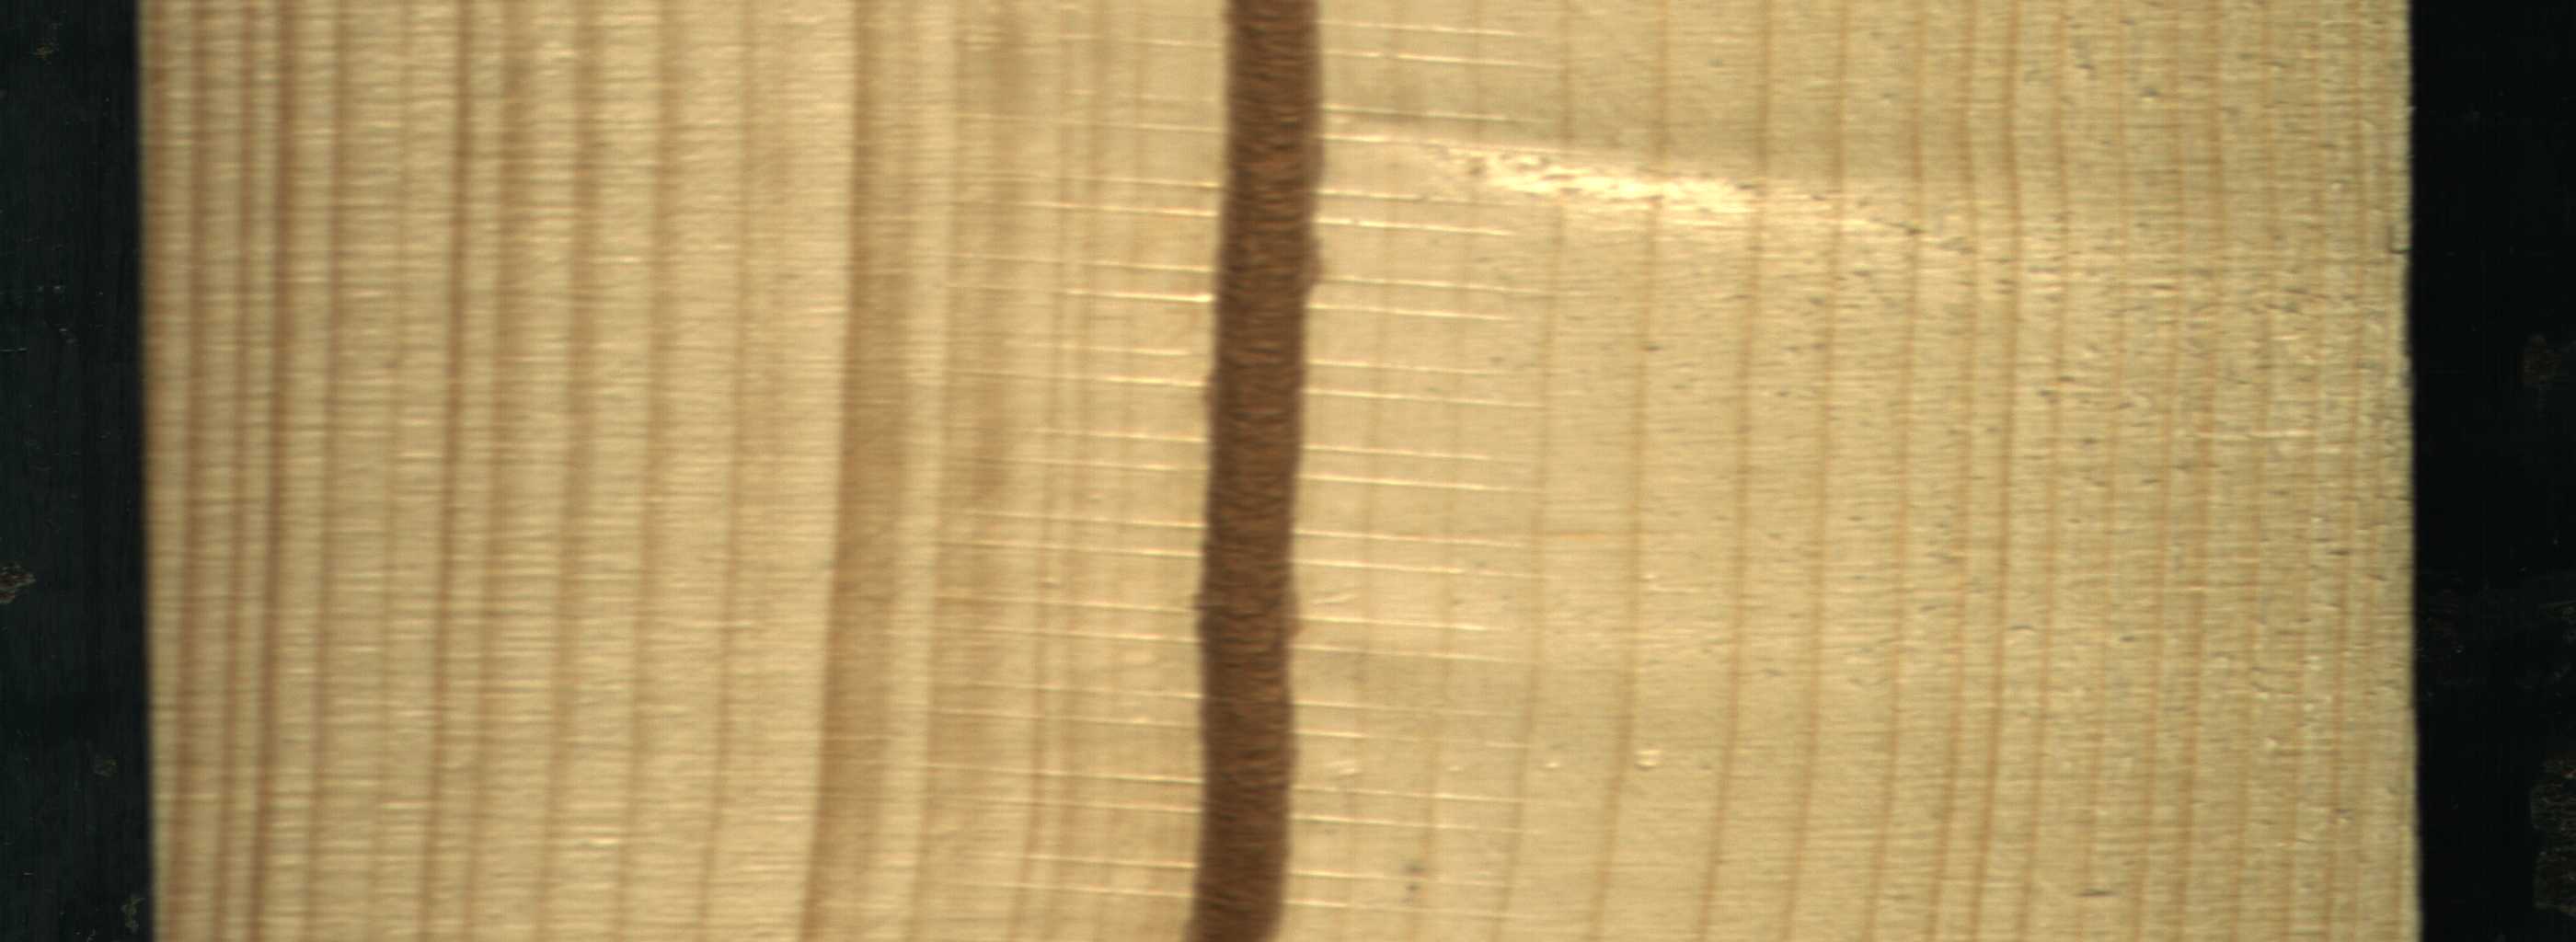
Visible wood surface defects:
Marrow